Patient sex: M
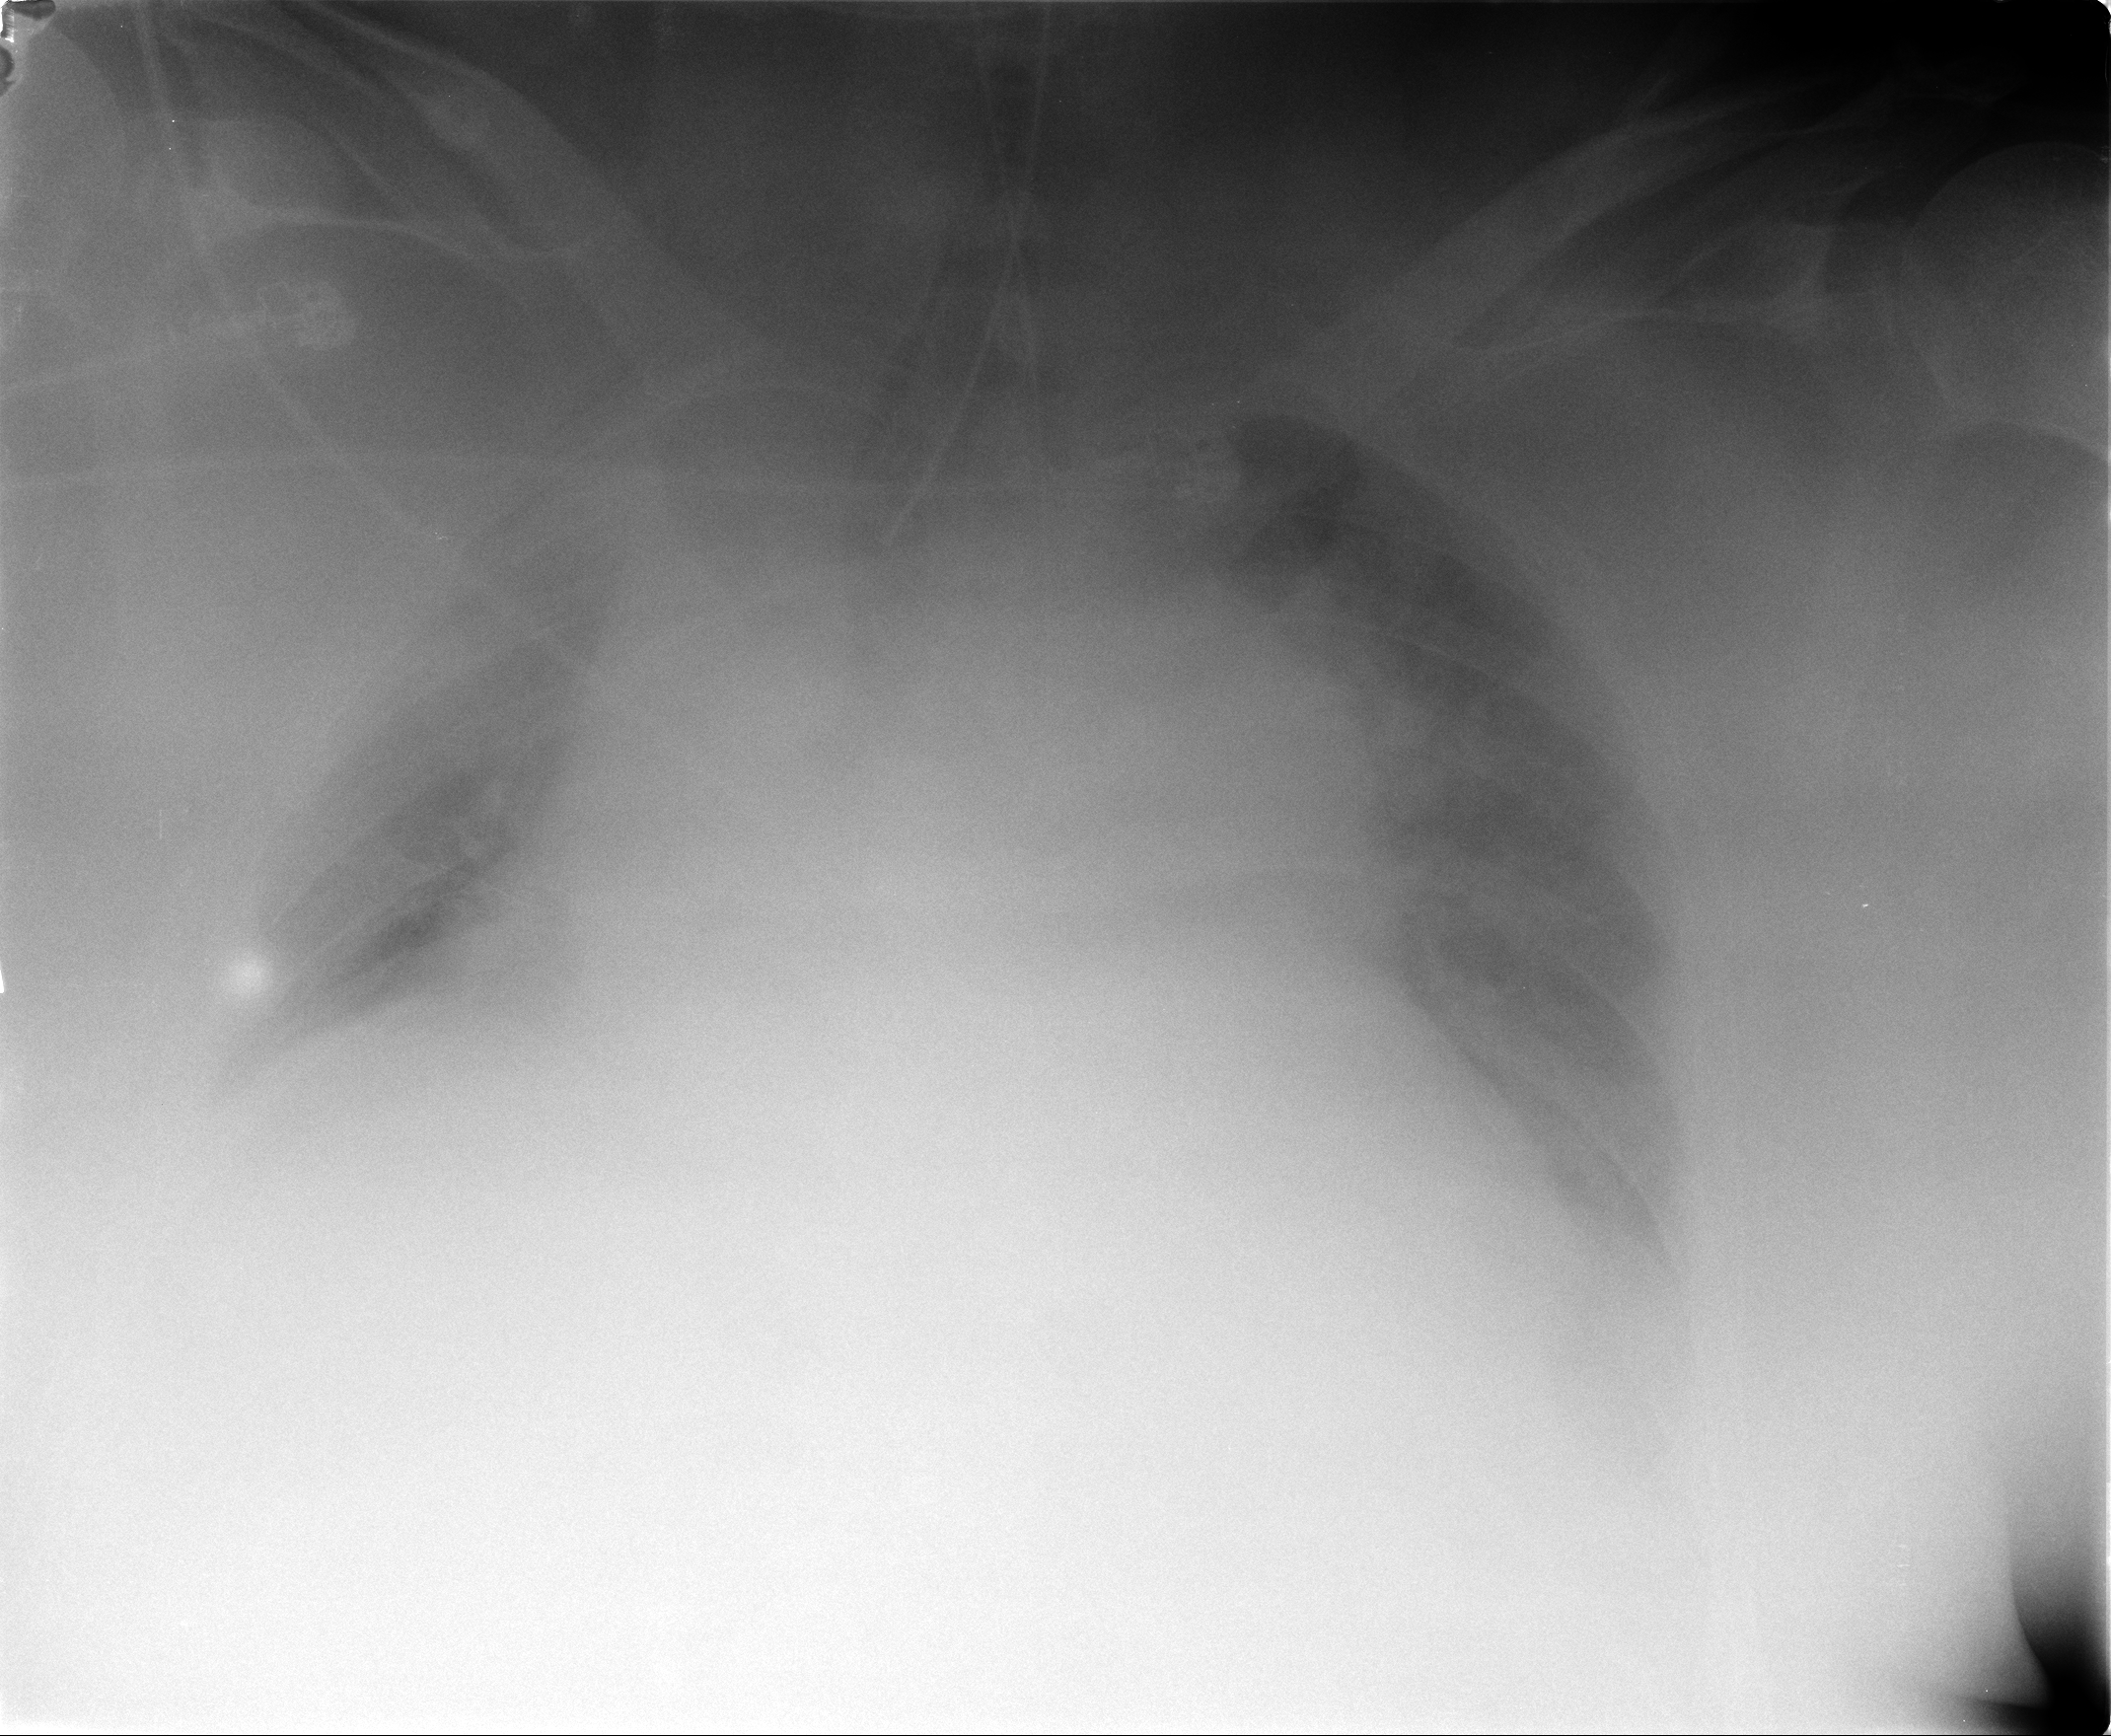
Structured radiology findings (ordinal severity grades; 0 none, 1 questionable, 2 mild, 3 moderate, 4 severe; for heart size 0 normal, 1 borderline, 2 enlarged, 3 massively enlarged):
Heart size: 2
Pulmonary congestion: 2
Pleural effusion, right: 0
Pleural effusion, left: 0
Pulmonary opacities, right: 2
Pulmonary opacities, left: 2
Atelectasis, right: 3
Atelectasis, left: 3